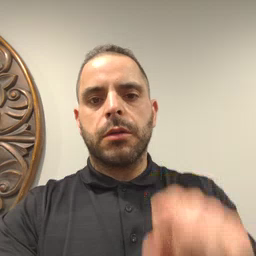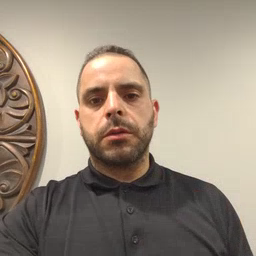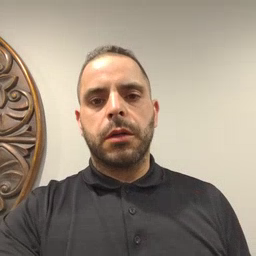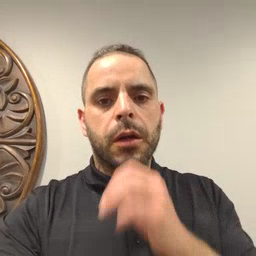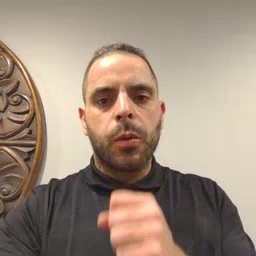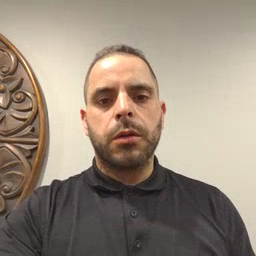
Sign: old